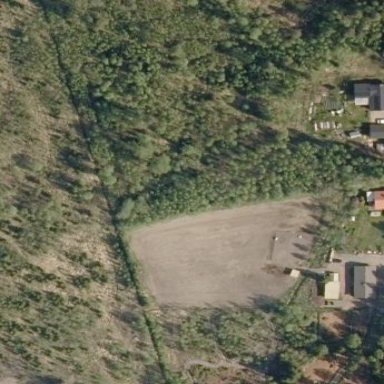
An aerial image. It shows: Farmyard area.